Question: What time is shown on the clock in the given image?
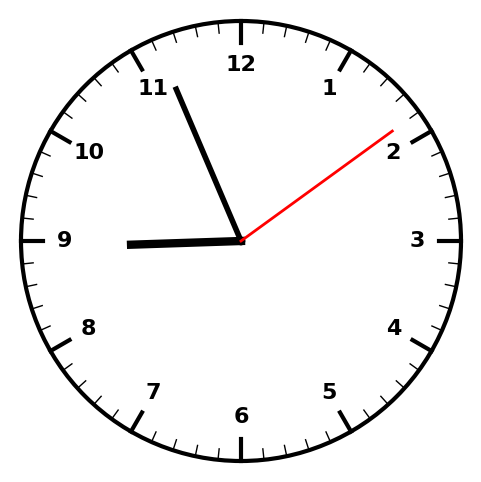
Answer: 08:56:09